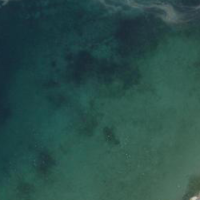
EUNIS habitat code: 14
Species observed at this site:
Mergus merganser
Aythya ferina